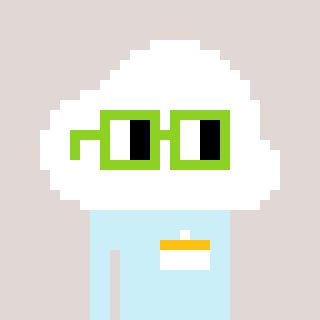
a pixel art character with square light green glasses, a cloud-shaped head and a cold-colored body on a warm background